Question: I have a polygon which is located in a 2D grid:
(lets assume I'm able to paint a grid where the distances between each line is the same)

I'm now searching for an algorithm or some sort of implementation which could cut the polygon into several smaller polygons along the grid.
Some example code in C++ which basically shows what I want to do:
'''
struct Point2D
{
double x;
double y;
}
struct Polygon
{
std::vector<Point2D> points;
}
/**
* givenPolygon is the 'big' polygon which should be divided
* gridSize is the distance between the gridlines
* return value is a vector of the resulting subpolygons
*/
std::vector<Polygon> getSubpolygons( Polygon givenPolygon, double gridSize )
{
Code here...
}
'''
Are there any algorithms or implemented libraries which could do that?
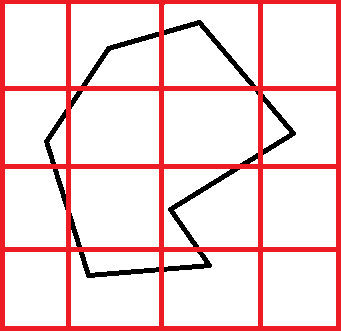
Answer: The <URL> library would help you in this. It's a robust and reliable algorithm: give it two polygons and get the intersection of the two. So it doesn't do exactly what you want, but it can certainly be used to solve your problem. E.g. iterate each grid square.